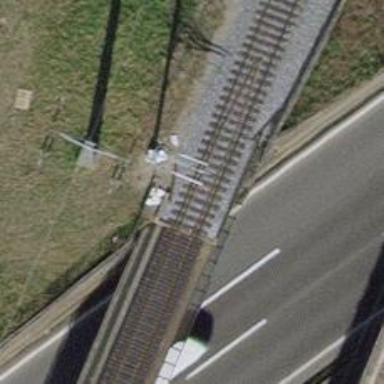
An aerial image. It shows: Bridge with electrified railway tracks featuring contact line.